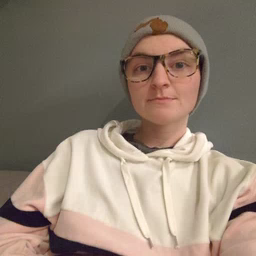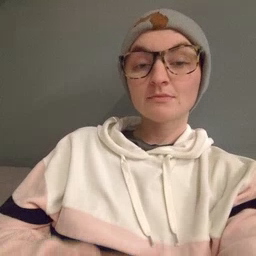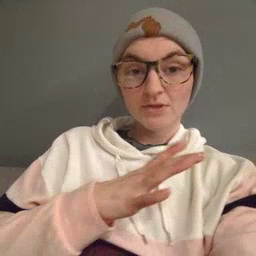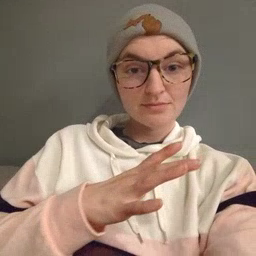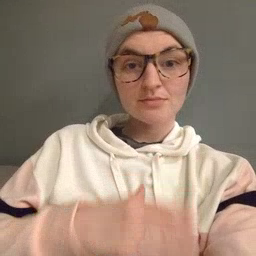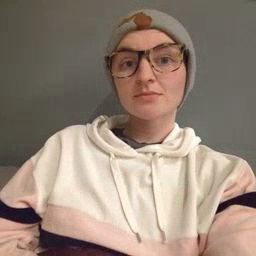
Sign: fine